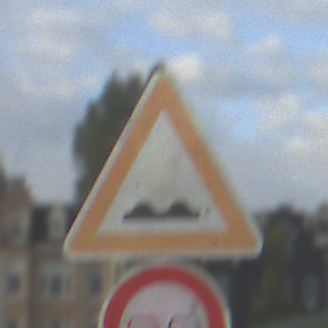
Verkehrszeichen: UnebeneFahrbahn
Zusatzzeichen unten: Ueberholverbot
Umgebung: Outdoor, Suburban
Tageszeit: MorningAfternoon
Wetter: PartlyCloudy
Licht: Natural
Jahreszeit: NotSpecified
Kontrast: MediumContrast